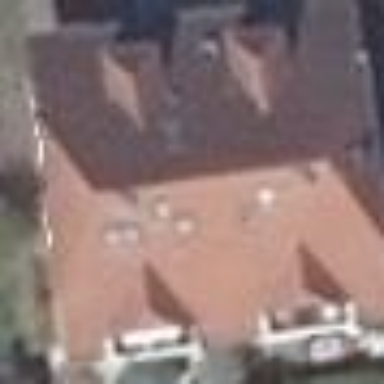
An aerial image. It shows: Detached building.